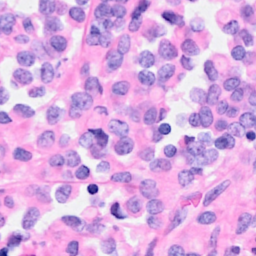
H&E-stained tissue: Breast